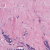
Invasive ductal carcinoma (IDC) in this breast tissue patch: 1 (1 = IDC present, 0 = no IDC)